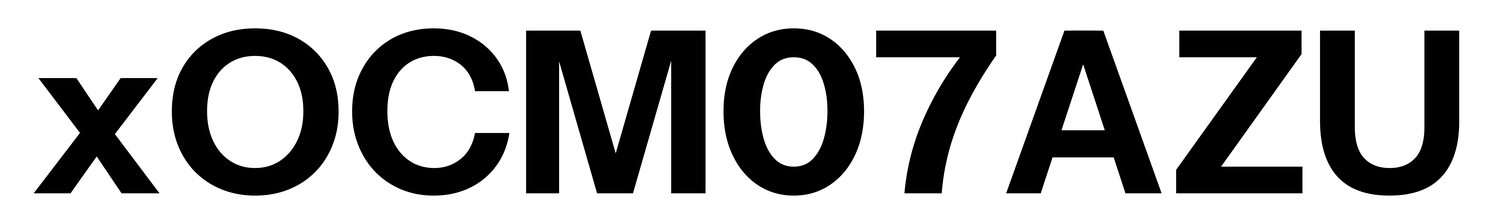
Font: InstrumentSans_Bold